A bearing vibration time series has been folded into this square grayscale image, one row per segment of consecutive samples. Diagnose the bearing from this image, choosing from: normal, inner_race, outer_race, ball.
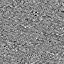
Answer: inner_race